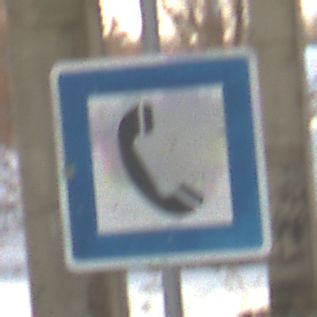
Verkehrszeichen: Fernsprecher
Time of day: MorningAfternoon
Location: Roofed (Suburban)
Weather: PartlyCloudy
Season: Winter
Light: Natural